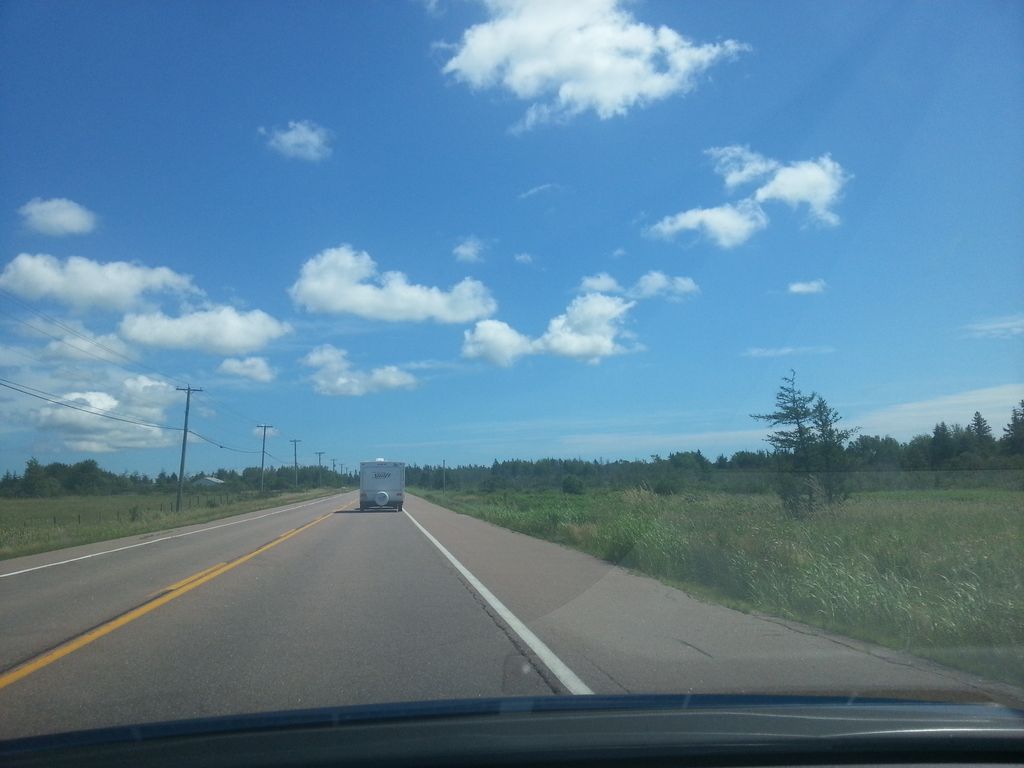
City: charlottetown